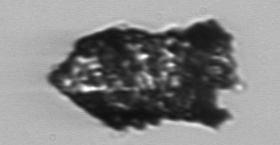
Label: Tintinnopsis